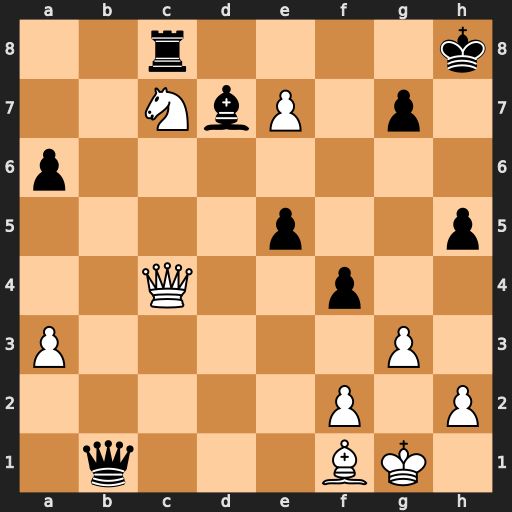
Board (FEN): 2r4k/2NbP1p1/p7/4p2p/2Q2p2/P5P1/5P1P/1q3BK1
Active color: w
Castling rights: -
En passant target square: -
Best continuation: Qd5 Bh3 Qd8+ Kh7 Qd3+